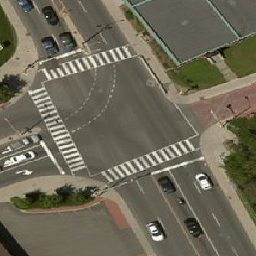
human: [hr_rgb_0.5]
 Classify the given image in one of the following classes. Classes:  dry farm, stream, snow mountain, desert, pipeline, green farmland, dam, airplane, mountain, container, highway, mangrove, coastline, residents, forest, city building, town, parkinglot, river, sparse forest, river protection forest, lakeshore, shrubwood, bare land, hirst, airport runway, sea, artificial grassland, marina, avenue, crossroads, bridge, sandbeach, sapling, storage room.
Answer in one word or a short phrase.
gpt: crossroads